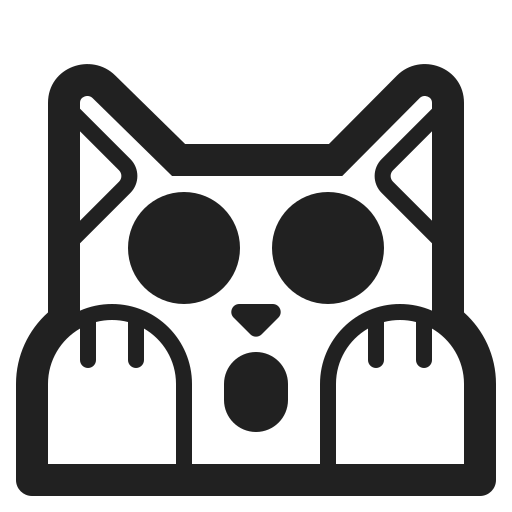
weary cat high contrast